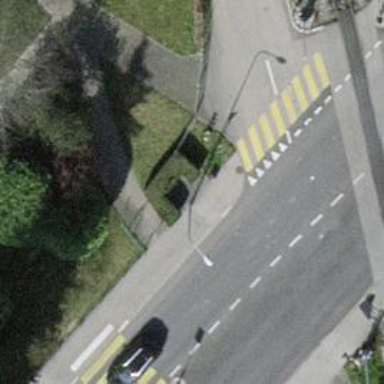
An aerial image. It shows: Footway surfaced with paving stones.